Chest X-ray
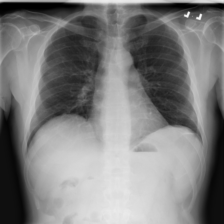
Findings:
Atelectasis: negative
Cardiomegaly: negative
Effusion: negative
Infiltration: negative
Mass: negative
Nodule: negative
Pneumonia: negative
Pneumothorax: negative
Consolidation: negative
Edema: negative
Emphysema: negative
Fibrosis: negative
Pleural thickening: negative
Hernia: negative